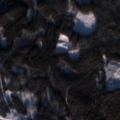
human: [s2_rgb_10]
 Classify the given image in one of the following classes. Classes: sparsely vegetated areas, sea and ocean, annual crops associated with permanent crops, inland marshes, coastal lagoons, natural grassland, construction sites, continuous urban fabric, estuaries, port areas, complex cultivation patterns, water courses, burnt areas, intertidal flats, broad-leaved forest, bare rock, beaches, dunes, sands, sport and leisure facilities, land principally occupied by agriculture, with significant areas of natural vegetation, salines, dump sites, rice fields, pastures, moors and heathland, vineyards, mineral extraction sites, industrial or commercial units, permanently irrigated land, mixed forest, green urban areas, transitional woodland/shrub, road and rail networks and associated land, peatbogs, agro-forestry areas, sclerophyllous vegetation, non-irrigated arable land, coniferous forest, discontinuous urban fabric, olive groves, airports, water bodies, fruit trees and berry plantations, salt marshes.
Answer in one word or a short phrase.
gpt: coniferous forest, mixed forest